Question: My question is:
May I put submit button not in the end of form, I need to put submit somewhere in the middle of form for comfort design layout.
For example:
'''
<form name="wide-search" action="/wide-search/" method="get" class="form-wide-search">
<select class="form-control cars">
<option>1</option>
<option>2</option>
</select>
<input type="text" class="form-control" placeholder="Poisk po vsem ob'iavleniiam doski">
<select class="form-control region-search">
<option>1</option>
<option>2</option>
</select>
//HERE IS FORM SUBMIT BUTTON
<div class="input-group">
<input class="form-control" id="searchInput" type="text" name="q" placeholder="Iskat' sredi vsekh tovarov i uslug" value="" x-webkit-speech="">
<div class="input-group-btn">
<button type="submit" class="btn btn-primary">Naiti</button>
</div>
</div>
//AND THEN WE HAVE SOME SELECT'S WITH PARAMETRES, THAT ALSO CONNECTED TO THIS FORM BUT THEIR
PLACE IS AFTER SUBMIT BUTTON
<select class="form-control mark">
<option>1</option>
<option>2</option>
</select>
<select class="form-control model">
<option>1</option>
<option>2</option>
</select>
<select class="form-control year">
<option>1</option>
<option>2</option>
</select>
</form>
'''
I need to create Html and Css design layout for this form, I get this task from programmer, and I'm not shur will this work true, or it is wrong layout. I didn't find answer in internet for this question. So I believe someone can explain me. In the end I add image of this form.
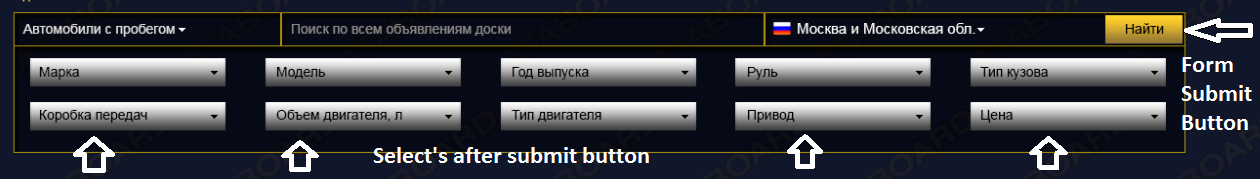
Answer: You can put the submit button anywhere inside the form. Also with the HTML5 <URL> attribute you don't even have to put it inside the form, e.g.
'''
<form id="form-id">
...
</form>
<button type="submit" form="form-id">Submit from outside</button>
'''